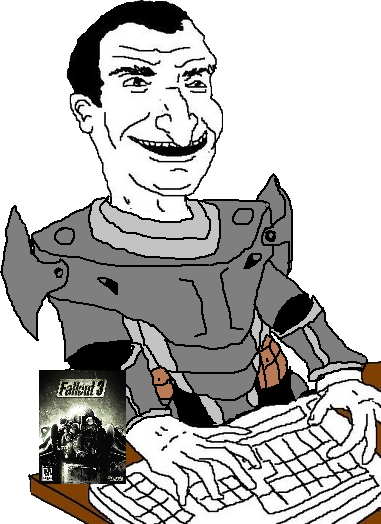
Label: 5_Bruce